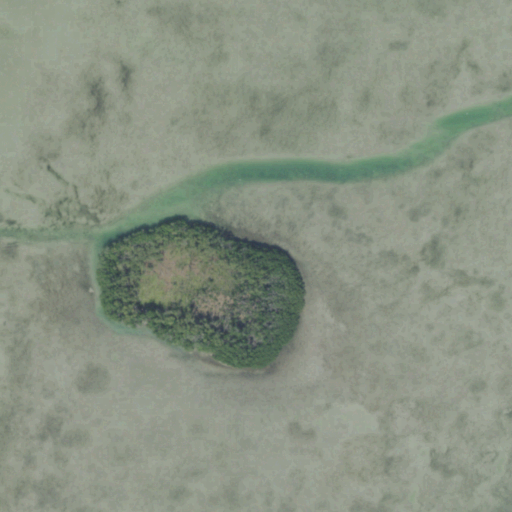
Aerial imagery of island in Florida named Gopher Keys containing open water, herbaceous wetlands, and woody wetlands